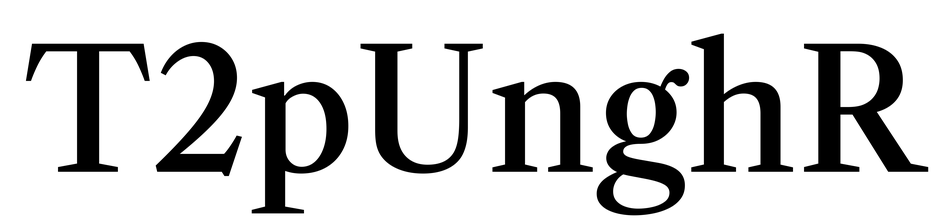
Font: LibreCaslonText_Medium